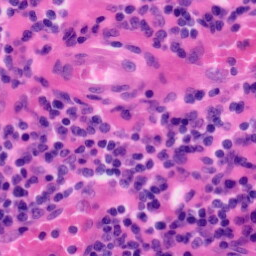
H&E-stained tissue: Tonsil